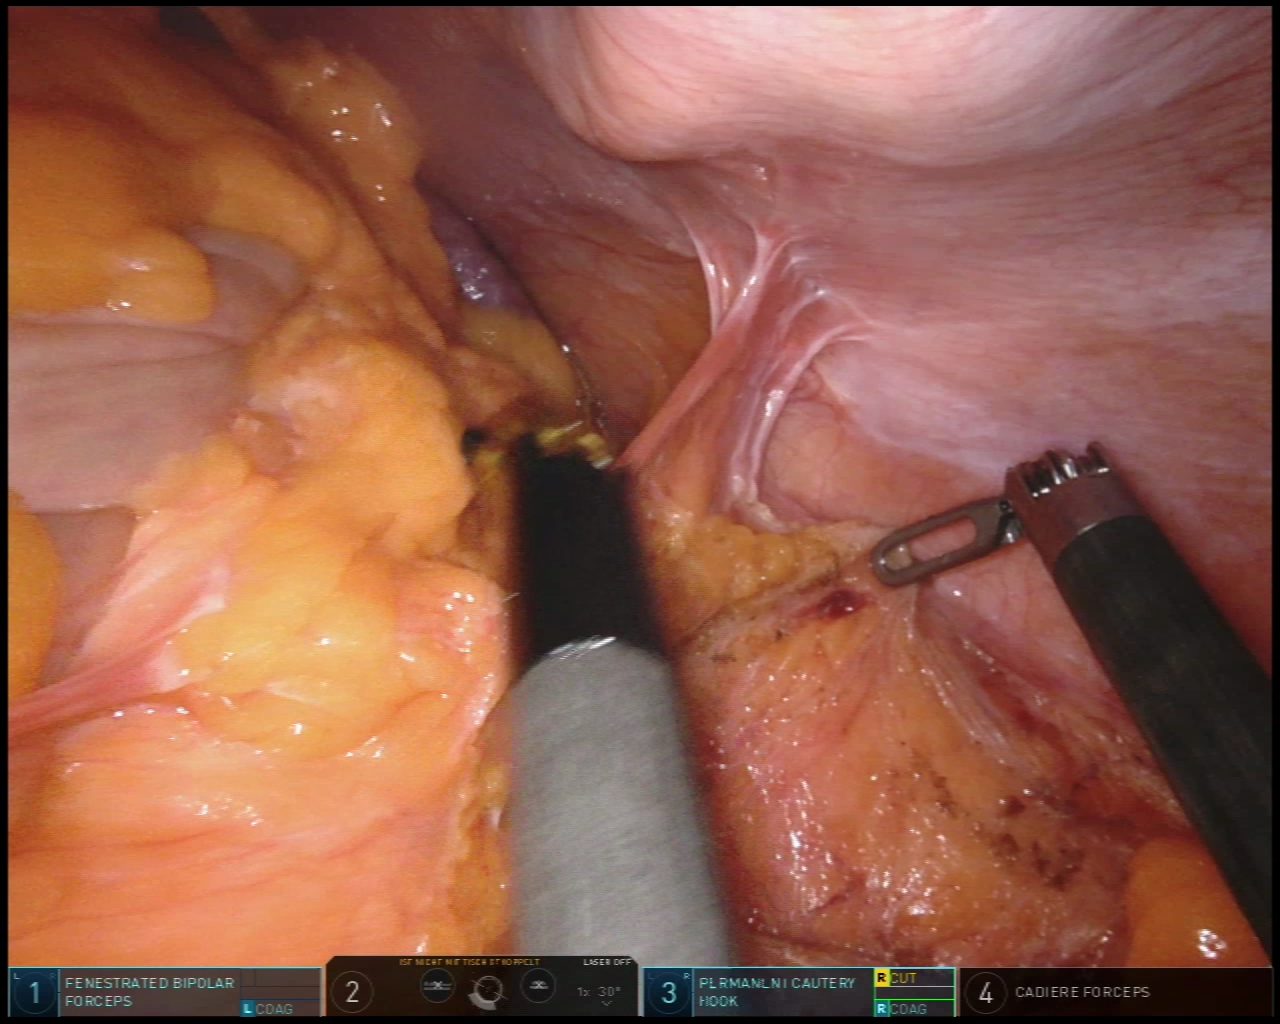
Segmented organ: spleen
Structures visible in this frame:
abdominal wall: yes
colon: yes
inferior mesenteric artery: no
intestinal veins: no
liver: no
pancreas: no
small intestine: no
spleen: yes
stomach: no
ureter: no
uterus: no
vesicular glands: no